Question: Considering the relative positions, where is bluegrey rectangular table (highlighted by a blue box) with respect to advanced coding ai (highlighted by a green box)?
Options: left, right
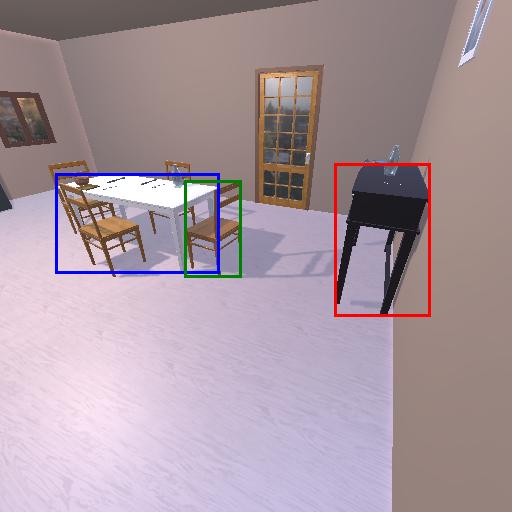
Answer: left